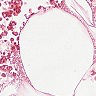
Metastatic tissue present: no